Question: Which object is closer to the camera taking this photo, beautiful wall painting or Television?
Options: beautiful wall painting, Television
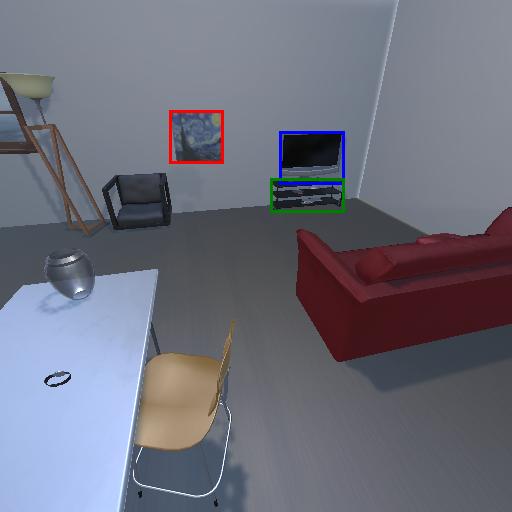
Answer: beautiful wall painting